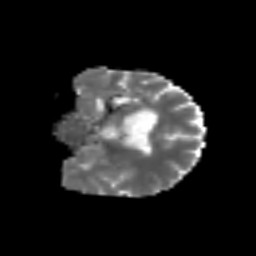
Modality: MD
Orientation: coronal
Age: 51
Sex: female
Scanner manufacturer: siemens
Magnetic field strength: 3 T
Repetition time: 3.2 s
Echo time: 0.081 s